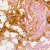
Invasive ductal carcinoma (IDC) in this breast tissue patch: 0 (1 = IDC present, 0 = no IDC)